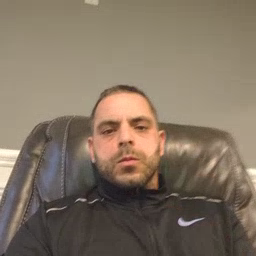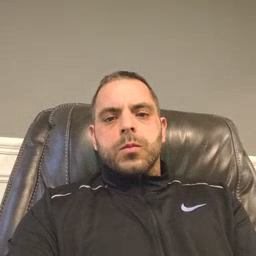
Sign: all